Field crop: maize
Growth stage: 2
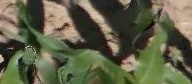
Species: maize